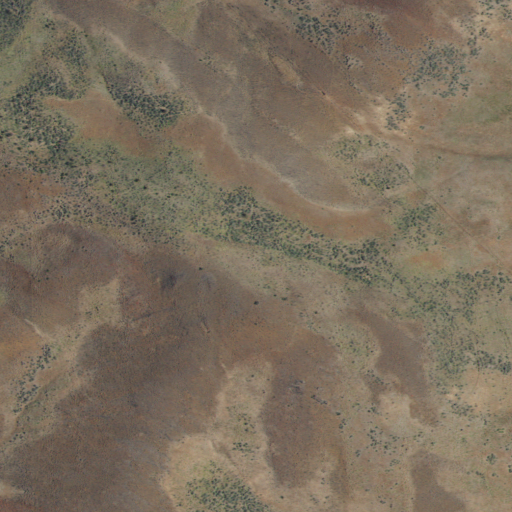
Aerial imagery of depression(s) in Idaho named Henley Basin containing shrub and grassland